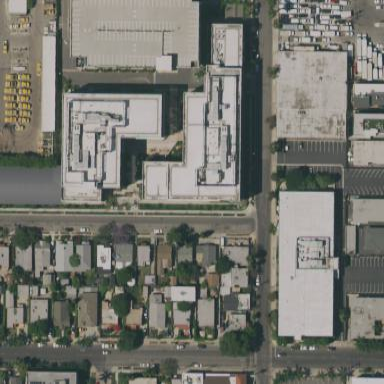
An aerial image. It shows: Office building.